Field crop: maize
Growth stage: 2
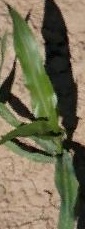
Species: maize